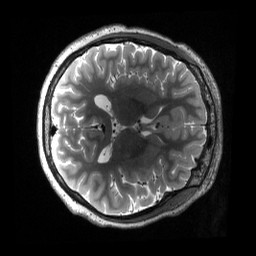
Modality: T2w
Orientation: axial
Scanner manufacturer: siemens
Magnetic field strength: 3 T
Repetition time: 3.2 s
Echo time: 0.563 s